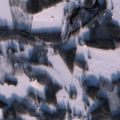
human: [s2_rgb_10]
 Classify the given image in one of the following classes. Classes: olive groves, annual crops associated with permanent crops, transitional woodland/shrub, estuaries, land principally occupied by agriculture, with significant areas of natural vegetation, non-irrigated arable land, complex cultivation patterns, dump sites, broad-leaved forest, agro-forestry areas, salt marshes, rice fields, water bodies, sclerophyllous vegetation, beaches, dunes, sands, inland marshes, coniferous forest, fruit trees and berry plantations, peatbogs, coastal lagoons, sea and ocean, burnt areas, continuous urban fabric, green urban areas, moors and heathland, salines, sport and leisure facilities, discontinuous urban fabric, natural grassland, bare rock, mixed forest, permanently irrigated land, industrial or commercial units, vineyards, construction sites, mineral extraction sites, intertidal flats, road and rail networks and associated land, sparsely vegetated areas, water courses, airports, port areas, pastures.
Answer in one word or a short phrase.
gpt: non-irrigated arable land, land principally occupied by agriculture, with significant areas of natural vegetation, mixed forest